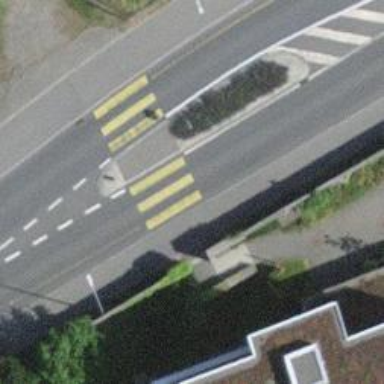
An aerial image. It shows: Uncontrolled zebra crossing with central island.